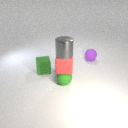
small green rubber sphere below small red rubber cube